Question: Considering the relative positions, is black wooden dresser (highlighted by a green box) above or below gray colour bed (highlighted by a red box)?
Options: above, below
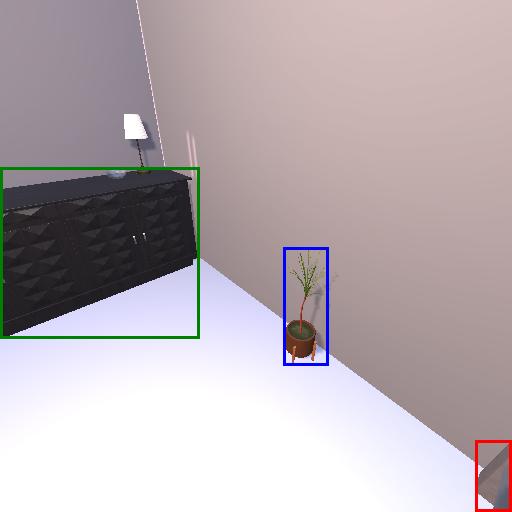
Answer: above